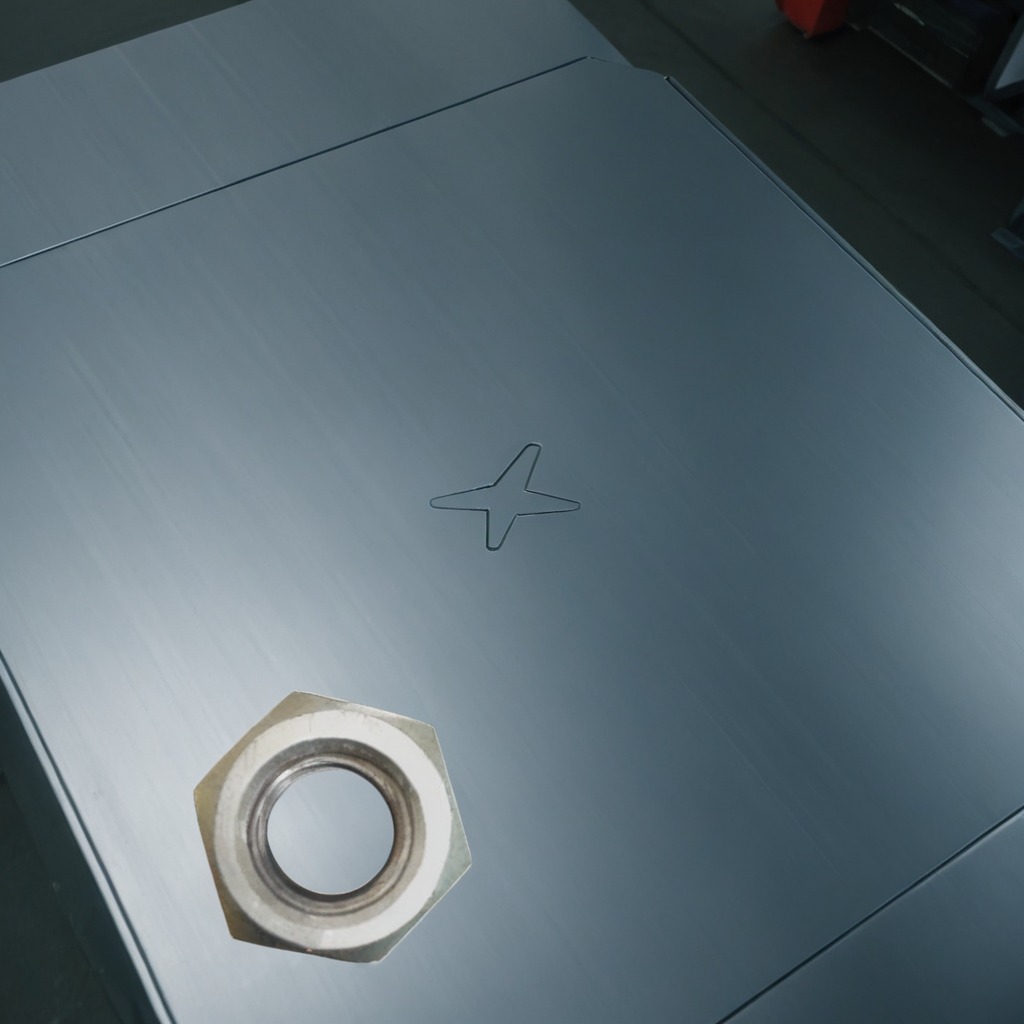
A metal nut is lying on the toolbox surface in an airplane hangar workshop 8K.